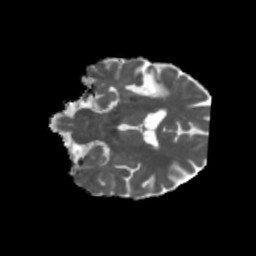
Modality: MD
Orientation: coronal
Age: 60
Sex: male
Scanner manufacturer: siemens
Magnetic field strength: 3 T
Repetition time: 5.47 s
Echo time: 0.0854 s